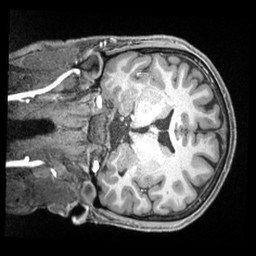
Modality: T1w
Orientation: coronal
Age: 29
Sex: male
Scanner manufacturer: siemens
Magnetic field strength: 3 T
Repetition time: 2.4 s
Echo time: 0.00226 s